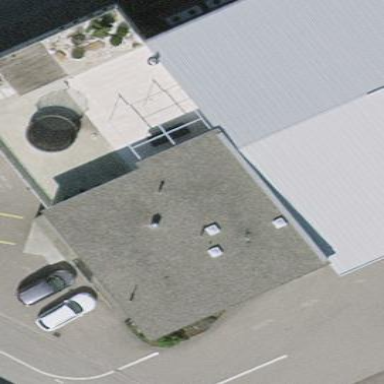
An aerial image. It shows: Industrial building.